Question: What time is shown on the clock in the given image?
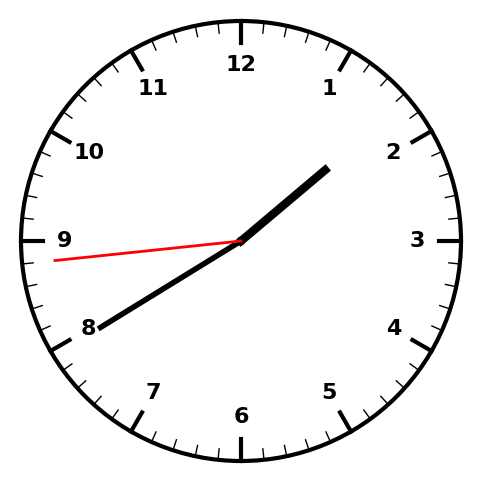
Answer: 01:39:44